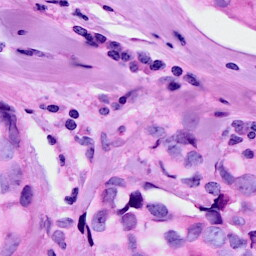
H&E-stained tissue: Breast